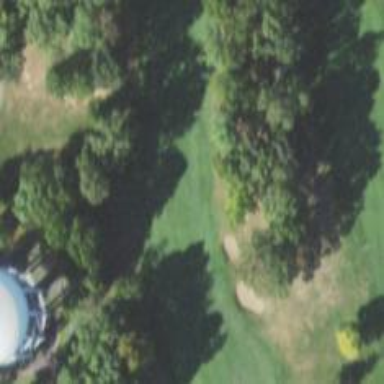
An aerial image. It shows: Golf hole.